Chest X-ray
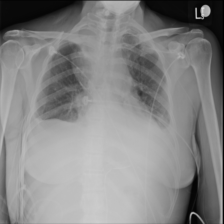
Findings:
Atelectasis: negative
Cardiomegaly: negative
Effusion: negative
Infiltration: negative
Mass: negative
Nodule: negative
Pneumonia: negative
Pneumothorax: negative
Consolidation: negative
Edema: negative
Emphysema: negative
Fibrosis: negative
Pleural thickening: negative
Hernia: negative